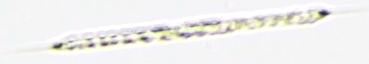
Label: Rhizosolenia